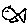
Label: fish